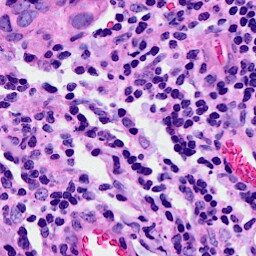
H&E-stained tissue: Breast